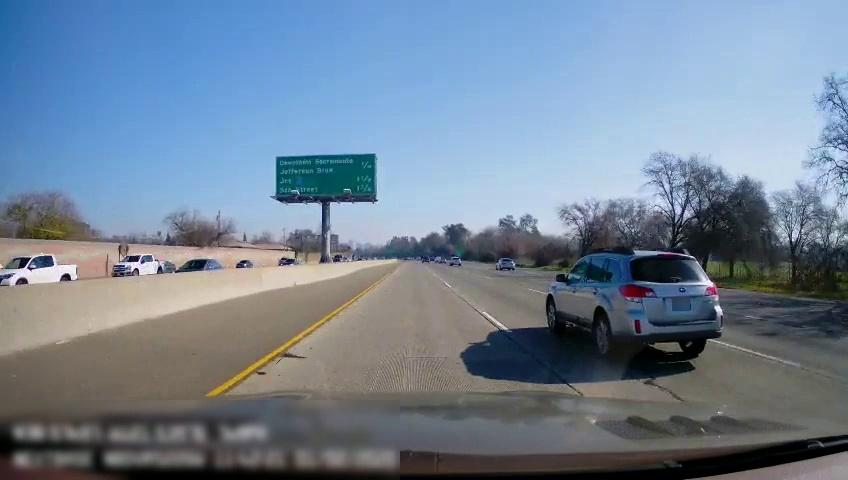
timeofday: Day
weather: Sunny
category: Vehicles | Car
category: Vehicles | Truck
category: Vehicles | Truck
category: Vehicles | Car
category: Vehicles | Car
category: Vehicles | Car
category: Vehicles | SUV
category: Drivable Space
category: Vehicles | SUV
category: Vehicles | Car
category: Vehicles | Car
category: Lanes | Current Lane
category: Lanes | Current Lane
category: Lanes | Current Lane
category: Lanes | Alternate Lane
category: Traffic | Signs
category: Traffic | Signs
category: Traffic | Signs